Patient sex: F
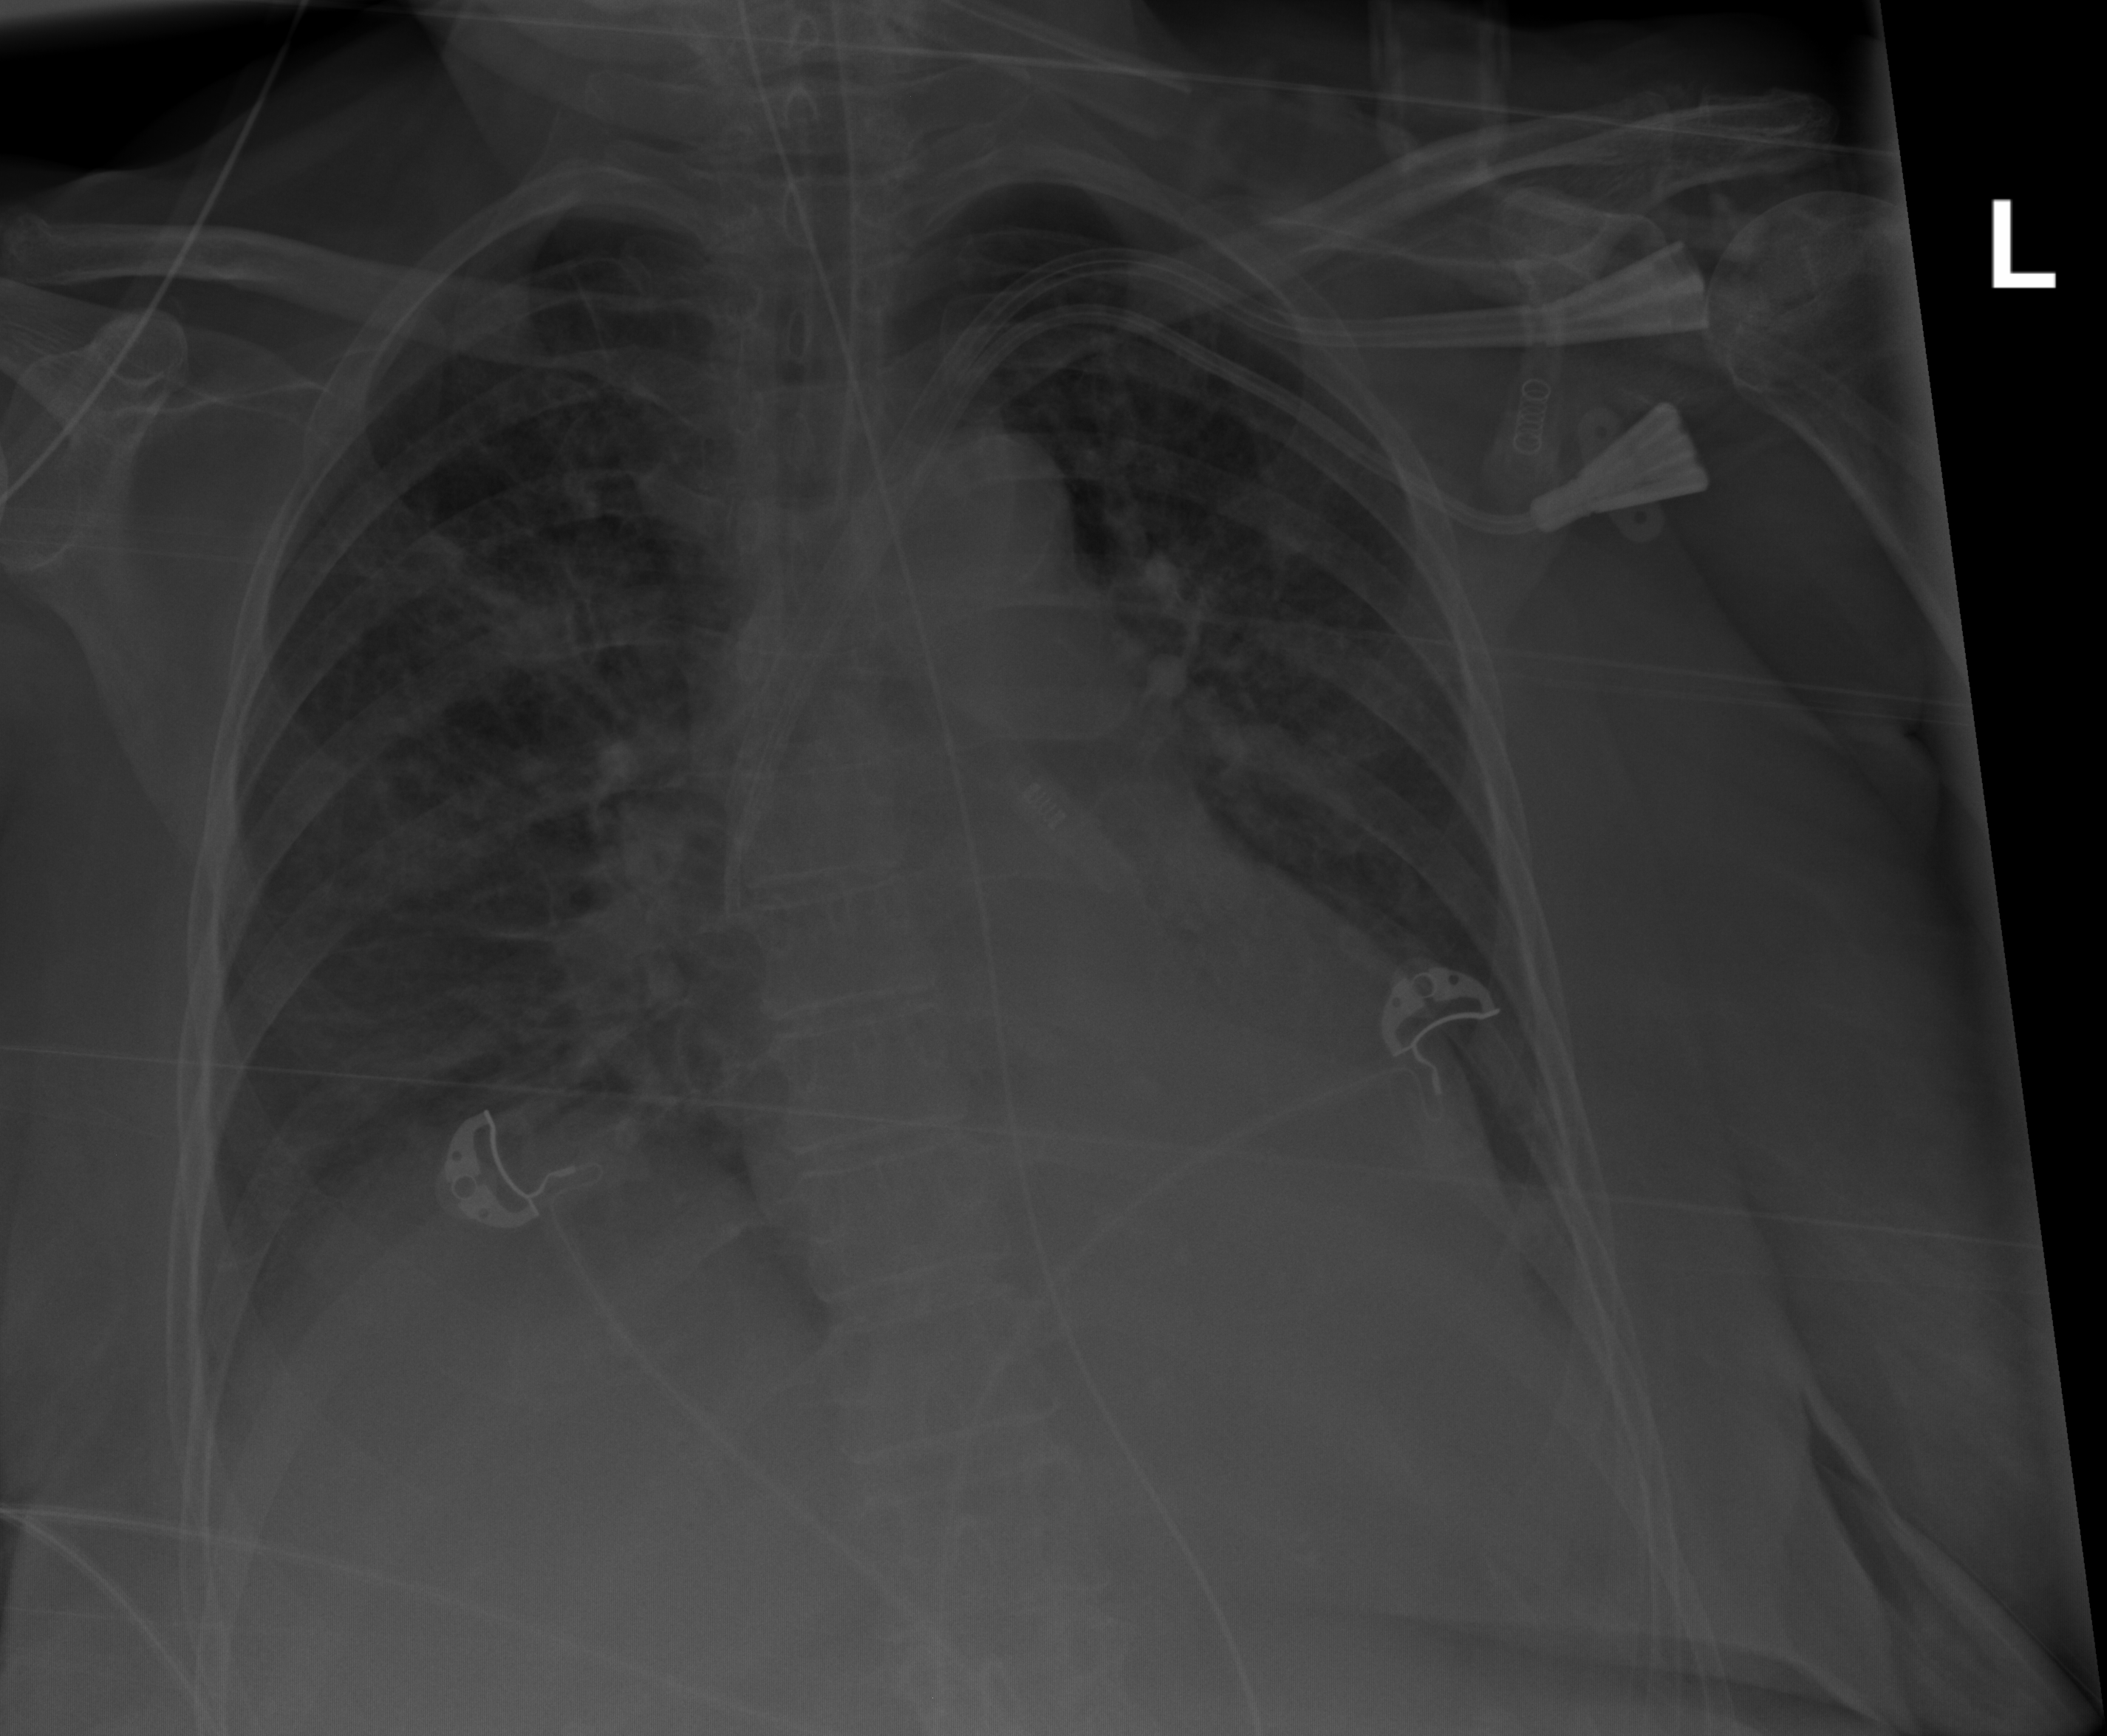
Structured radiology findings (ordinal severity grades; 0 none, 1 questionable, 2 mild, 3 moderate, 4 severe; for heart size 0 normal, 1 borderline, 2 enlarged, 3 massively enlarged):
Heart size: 0
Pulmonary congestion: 2
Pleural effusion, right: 2
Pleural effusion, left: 0
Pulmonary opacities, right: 2
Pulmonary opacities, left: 2
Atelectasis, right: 2
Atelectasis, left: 2